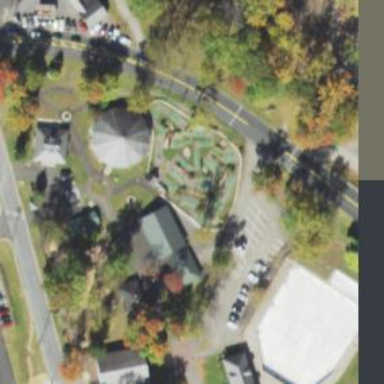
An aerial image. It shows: Miniature golf leisure land.